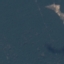
Land use / land cover: Forest